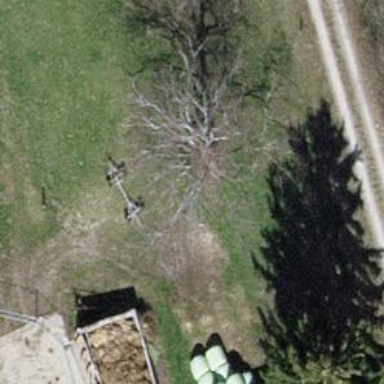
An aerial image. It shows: Urban area featuring tree as natural element.